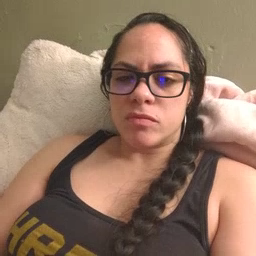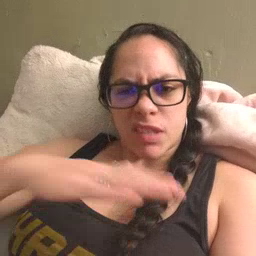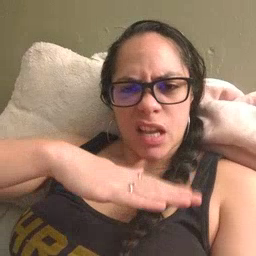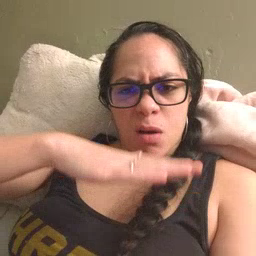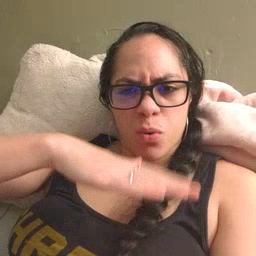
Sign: table